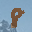
Label: 8